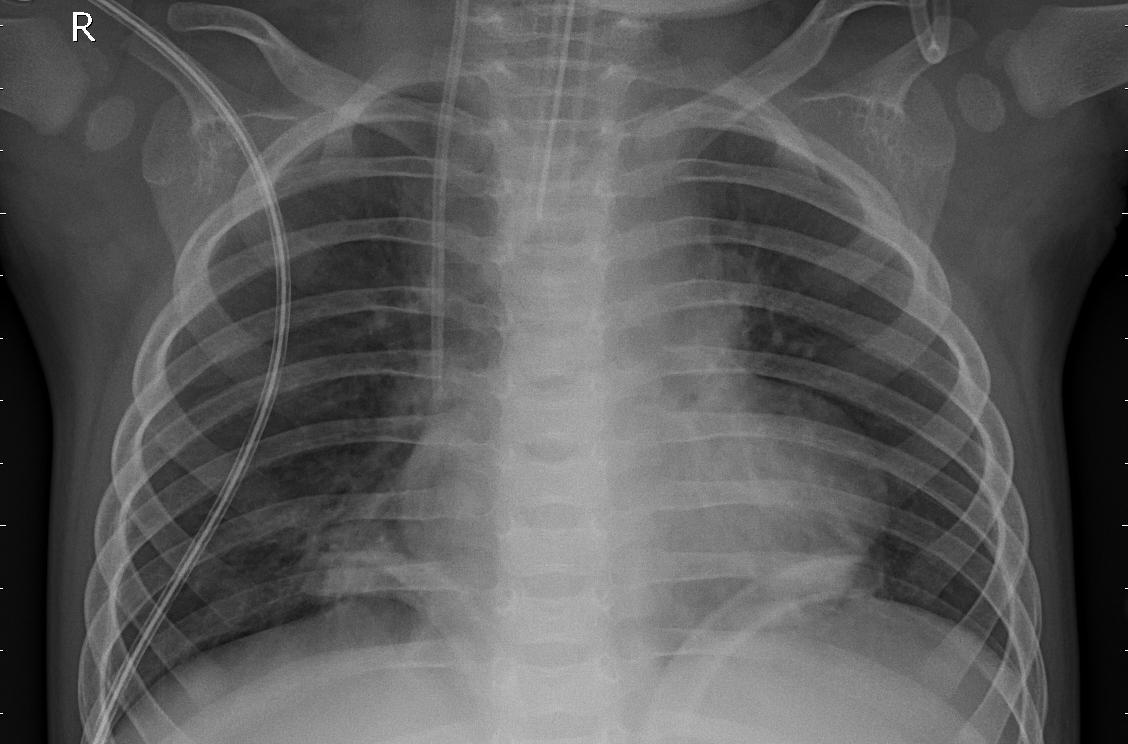
Diagnosis: PNEUMONIA